Question: I want to copy the files and folders of my assets folder on a specified folder on sd-card. Here's my code:
'''
private void copyFiles() {
AssetManager assetManager = getAssets();
InputStream in = null;
OutputStream out = null;
try
{
String files[] = assetManager.list("Files");
for (String fileName : files)
{
Log.d("File name =>", fileName);
in = assetManager.open("Files/" + fileName);
out = new FileOutputStream(Environment.getExternalStorageDirectory().getAbsolutePath() + "/MyApp/Files/" + fileName);
copyFile(in, out);
out.flush();
}
in.close();
out.close();
}
catch (IOException e) { e.printStackTrace(); }
}
private void copyFile(InputStream in, OutputStream out) throws IOException
{
byte[] buffer = new byte[1024];
int read;
while ((read = in.read(buffer)) != -1) out.write(buffer, 0, read);
}
'''
The problem is this method does not copy sub-folders items of the assets on sd-card. In fact on the first occurrence it catches IO exception. here's my assets folder structure:

Here is the LogCat error message:
'''
01-12 20:13:51.692: W/System.err(12798): java.io.FileNotFoundException: Files/01
01-12 20:13:51.742: W/System.err(12798): at android.content.res.AssetManager.openAsset(Native Method)
01-12 20:13:51.742: W/System.err(12798): at android.content.res.AssetManager.open(AssetManager.java:325)
01-12 20:13:51.742: W/System.err(12798): at android.content.res.AssetManager.open(AssetManager.java:299)
01-12 20:13:51.742: W/System.err(12798): at com.handydic.view.WelcomeScreen.copyDefaultTheme(WelcomeScreen.java:105)
01-12 20:13:51.742: W/System.err(12798): at com.handydic.view.WelcomeScreen.setup(WelcomeScreen.java:70)
01-12 20:13:51.742: W/System.err(12798): at com.handydic.view.WelcomeScreen.onCreate(WelcomeScreen.java:38)
01-12 20:13:51.742: W/System.err(12798): at android.app.Instrumentation.callActivityOnCreate(Instrumentation.java:1072)
01-12 20:13:51.742: W/System.err(12798): at android.app.ActivityThread.performLaunchActivity(ActivityThread.java:1836)
01-12 20:13:51.742: I/RosieUtility(12838): enable self killer: mEnabled=0
01-12 20:13:51.742: W/System.err(12798): at android.app.ActivityThread.handleLaunchActivity(ActivityThread.java:1893)
01-12 20:13:51.742: W/System.err(12798): at android.app.ActivityThread.access$1500(ActivityThread.java:135)
01-12 20:13:51.752: W/System.err(12798): at android.app.ActivityThread$H.handleMessage(ActivityThread.java:1054)
01-12 20:13:51.752: W/System.err(12798): at android.os.Handler.dispatchMessage(Handler.java:99)
01-12 20:13:51.752: W/System.err(12798): at android.os.Looper.loop(Looper.java:150)
01-12 20:13:51.752: W/System.err(12798): at android.app.ActivityThread.main(ActivityThread.java:4385)
01-12 20:13:51.752: W/System.err(12798): at java.lang.reflect.Method.invokeNative(Native Method)
01-12 20:13:51.752: W/System.err(12798): at java.lang.reflect.Method.invoke(Method.java:507)
01-12 20:13:51.752: W/System.err(12798): at com.android.internal.os.ZygoteInit$MethodAndArgsCaller.run(ZygoteInit.java:849)
01-12 20:13:51.752: W/System.err(12798): at com.android.internal.os.ZygoteInit.main(ZygoteInit.java:607)
01-12 20:13:51.762: W/System.err(12798): at dalvik.system.NativeStart.main(Native Method)
'''
The forth line in LogCat output "copyDefaultTheme()" indicates line 105 which is where I have written "in = assetManager.open("Files/" + fileName);"
Any idea what to do? Thanks.
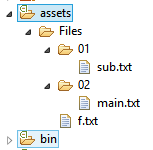
Answer: > As you see, I've edited my code and instead of Log.e(...) I've written "e.printStackTrace();"
You should have left it as 'Log.e()'. Your problem with your previous edit was that you failed to copy and paste the whole stack trace. That is important, because the first line of the exception tells you what you did wrong:
'''
java.io.FileNotFoundException: Files/01
'''
Calling 'assetManager.list("Files")' should return a two-element array, with the strings '"01"' and '"02"', representing the two subdirectories in 'Files/'. You then need to recursively descend into those to find the files, plus create corresponding directories in your output.
You can find sample code for this <URL>, and in lots of other pages found via a Web search for 'android copy assets recursively'.
Also, a better location than 'Environment.getExternalStorageDirectory().getAbsolutePath() + "/MyApp/Files/"' is 'getExternalFilesDir()', a method available on any 'Context', such as your 'Activity'. This not only already gives you an app-specific directory on external storage, but it is one that will be automatically deleted when the user uninstalls your app.